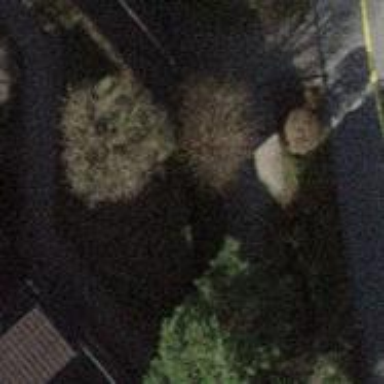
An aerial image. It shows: Set of steps on the road.